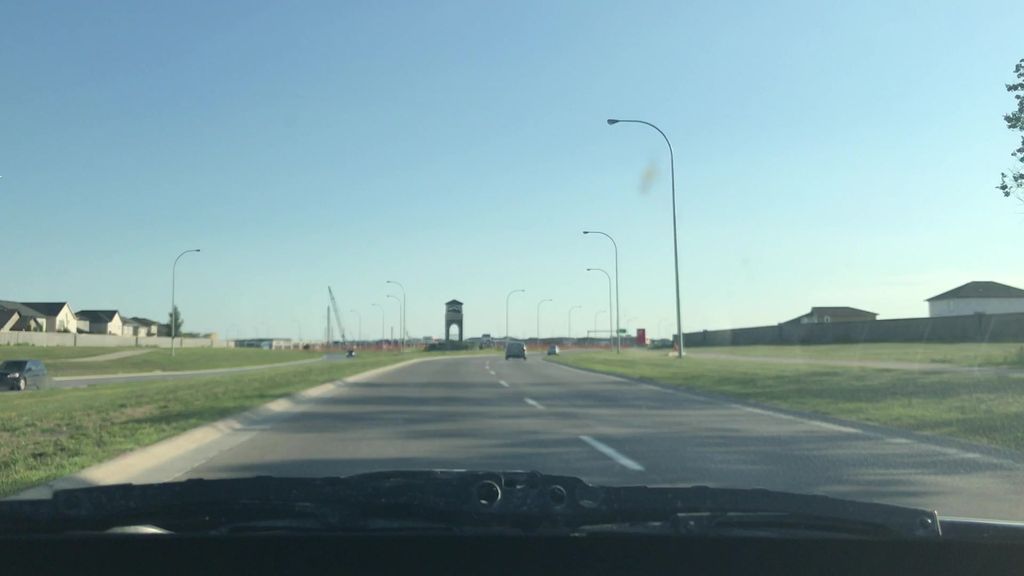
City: winnipeg